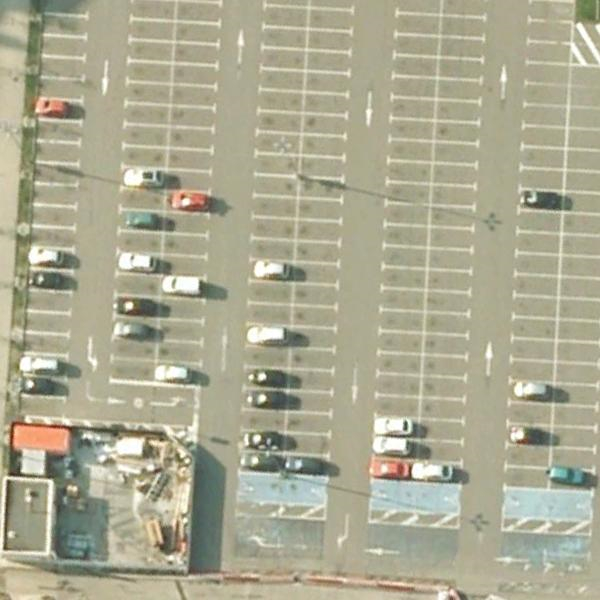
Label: Parking